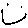
Label: smiley face